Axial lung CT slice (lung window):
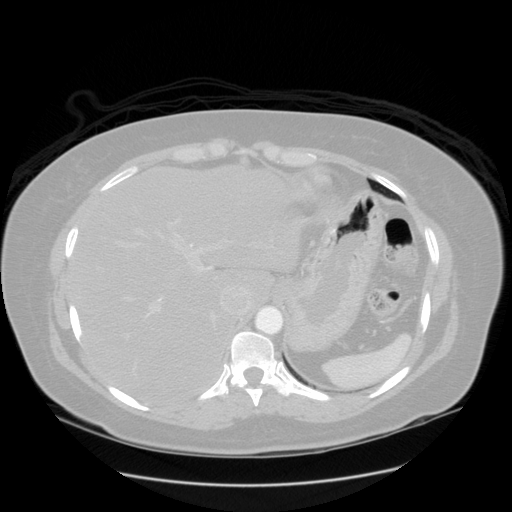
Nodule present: no